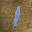
Label: 1